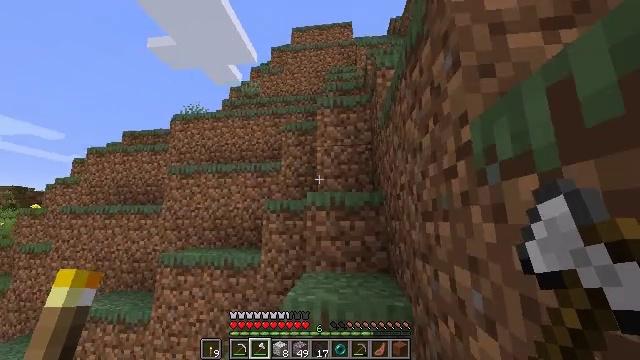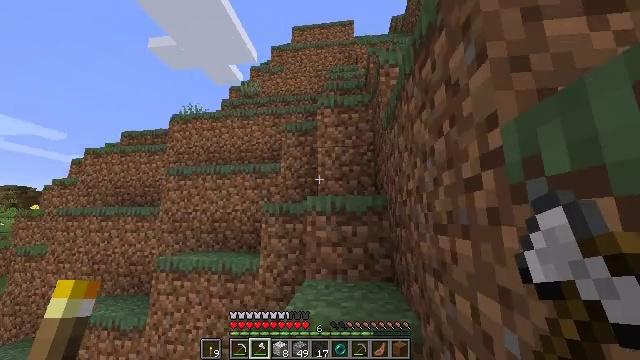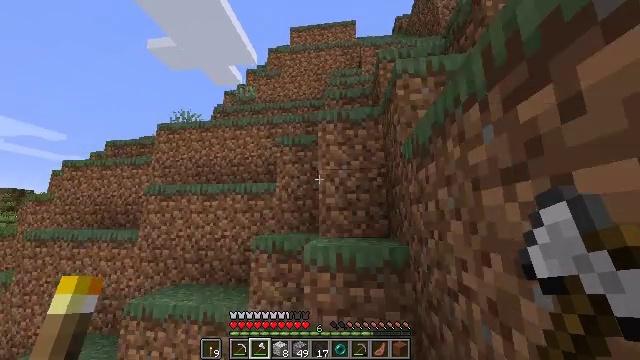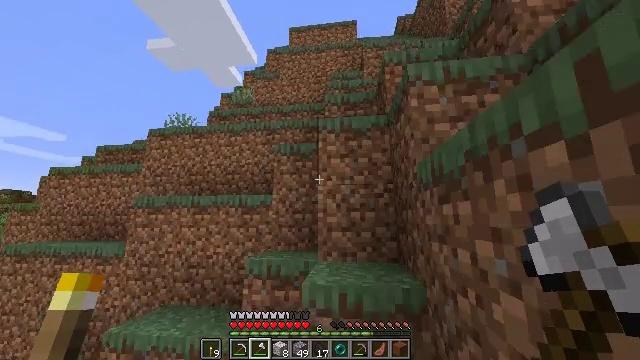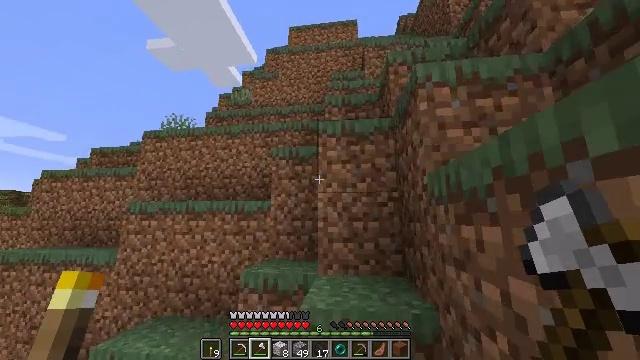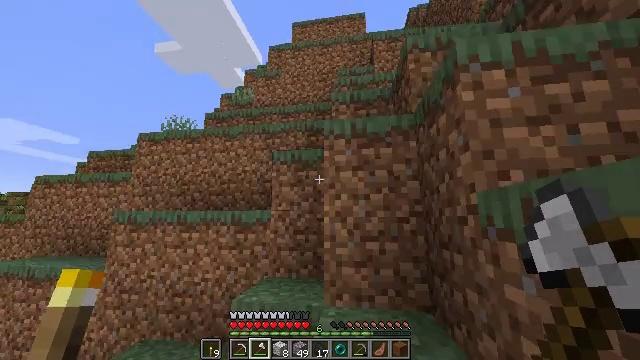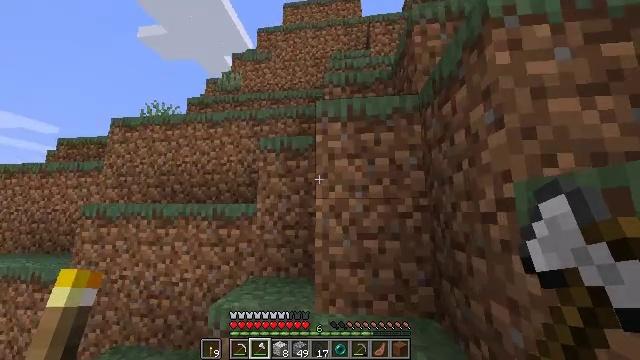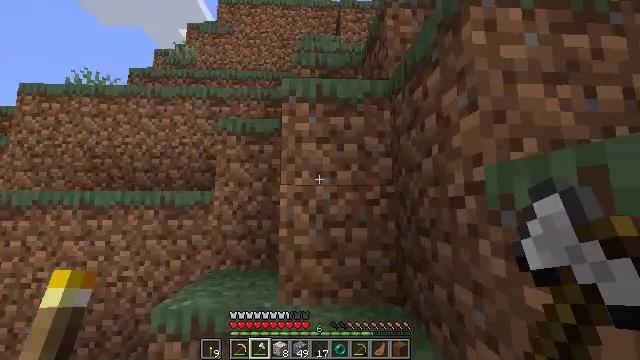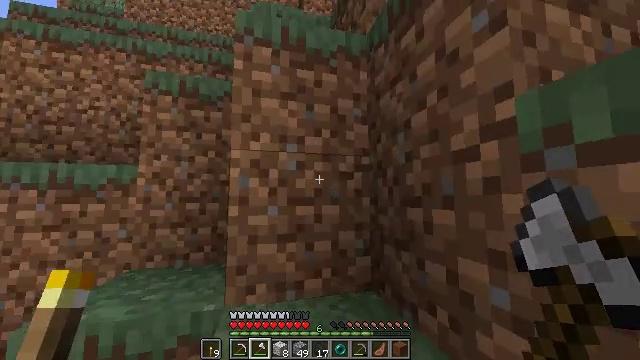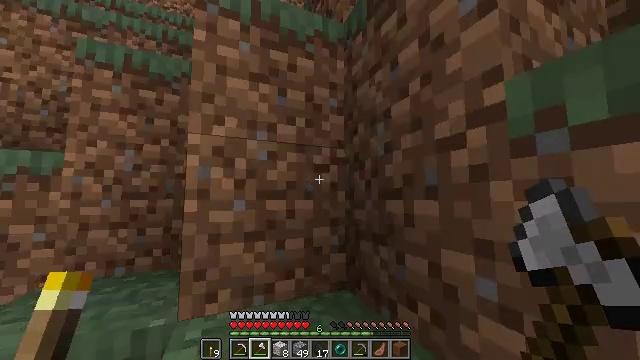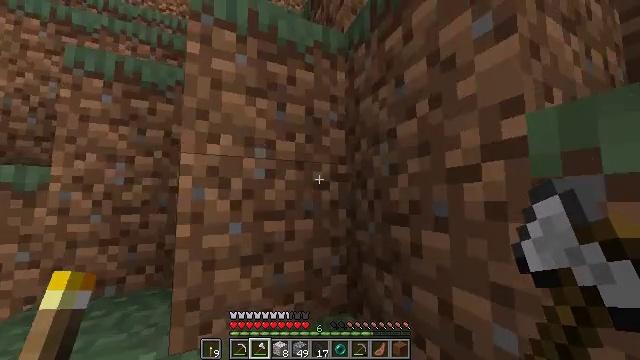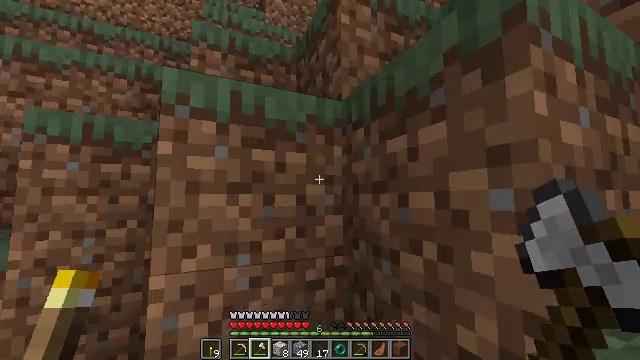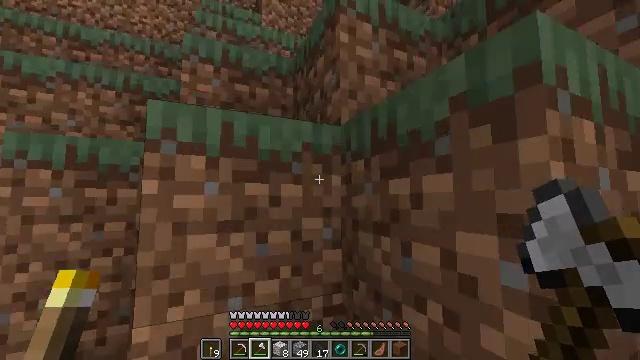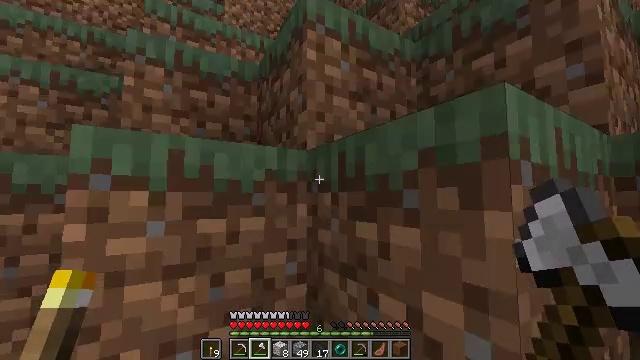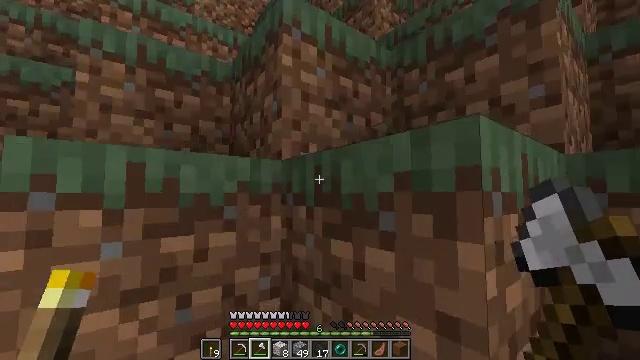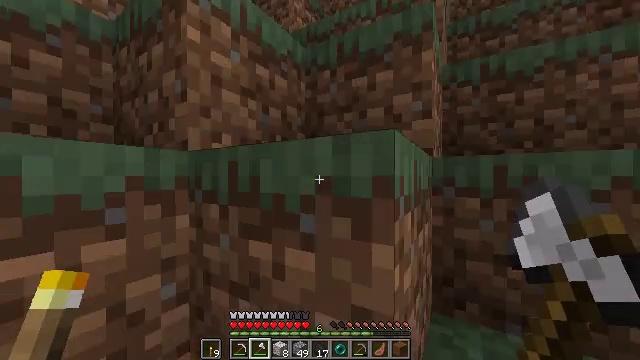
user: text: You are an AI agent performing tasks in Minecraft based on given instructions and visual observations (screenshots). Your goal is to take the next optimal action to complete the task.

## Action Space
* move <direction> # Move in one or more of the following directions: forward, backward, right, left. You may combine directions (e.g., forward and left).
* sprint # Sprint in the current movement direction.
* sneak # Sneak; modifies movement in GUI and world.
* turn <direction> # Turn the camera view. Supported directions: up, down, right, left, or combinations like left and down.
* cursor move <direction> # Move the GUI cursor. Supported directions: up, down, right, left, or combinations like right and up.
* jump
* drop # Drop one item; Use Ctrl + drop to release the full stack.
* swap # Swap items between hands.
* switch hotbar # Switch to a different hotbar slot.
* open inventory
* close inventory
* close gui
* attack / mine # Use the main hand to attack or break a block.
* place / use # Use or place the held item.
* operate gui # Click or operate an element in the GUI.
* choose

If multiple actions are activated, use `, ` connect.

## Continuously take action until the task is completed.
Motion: motion action
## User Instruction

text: Combat the sheep.
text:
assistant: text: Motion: move forward, sprint, jump
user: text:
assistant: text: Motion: move forward, sprint, jump
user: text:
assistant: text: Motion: move forward, sprint, jump
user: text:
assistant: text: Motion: move forward, sprint, jump
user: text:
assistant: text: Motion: move forward, sprint, turn left, jump
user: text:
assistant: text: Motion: move forward, sprint, turn right and down
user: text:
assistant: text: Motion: move forward, sprint, turn right and down
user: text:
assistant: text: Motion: move forward, sprint, turn right and down
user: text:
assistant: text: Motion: move forward, sprint, turn right, jump
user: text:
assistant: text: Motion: move forward, sprint, jump
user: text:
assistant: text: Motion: move forward, sprint, jump
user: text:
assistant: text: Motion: move forward, sprint, jump
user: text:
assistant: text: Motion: move forward, sprint, turn right, jump
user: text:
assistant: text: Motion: move forward and move left, sprint, turn right
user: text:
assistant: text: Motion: move forward and move left, sprint, turn right and down
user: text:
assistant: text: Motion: move forward and move left, sprint, turn right and down
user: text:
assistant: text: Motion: move forward and move left, sprint, turn right and down
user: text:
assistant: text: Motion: sprint, turn right and down
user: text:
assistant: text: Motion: turn right
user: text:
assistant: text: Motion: turn right
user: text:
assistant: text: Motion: turn right
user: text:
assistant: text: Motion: turn right
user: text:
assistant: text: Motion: no_op
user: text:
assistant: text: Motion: move forward, sprint
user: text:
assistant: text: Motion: move forward, sprint
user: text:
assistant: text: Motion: move forward, sprint, jump
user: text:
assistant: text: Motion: move forward, sprint, jump
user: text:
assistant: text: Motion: move forward, sprint, turn left and up, jump
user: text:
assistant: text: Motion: move forward, sprint, turn left and up, jump
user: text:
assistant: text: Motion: move forward, sprint, turn left and up, jump